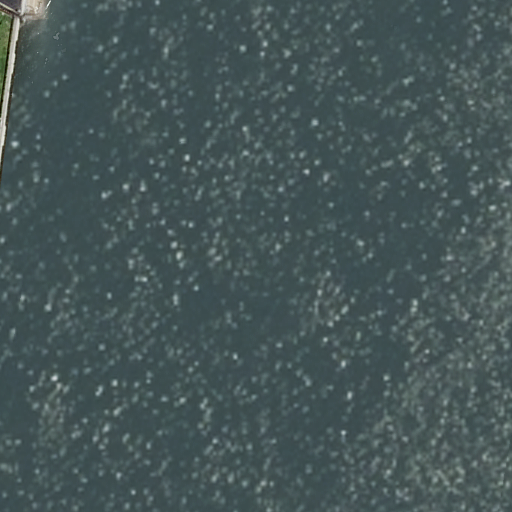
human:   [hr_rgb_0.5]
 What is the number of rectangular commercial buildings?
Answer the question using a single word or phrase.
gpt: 0

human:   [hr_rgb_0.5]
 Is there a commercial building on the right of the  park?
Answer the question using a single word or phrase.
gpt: no

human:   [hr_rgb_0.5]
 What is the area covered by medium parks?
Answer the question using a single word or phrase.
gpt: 0m2

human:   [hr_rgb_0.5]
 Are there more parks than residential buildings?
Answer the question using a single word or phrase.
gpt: no

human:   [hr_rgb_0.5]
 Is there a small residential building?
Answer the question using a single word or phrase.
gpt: yes

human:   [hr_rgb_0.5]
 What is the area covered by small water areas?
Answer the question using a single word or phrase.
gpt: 0m2

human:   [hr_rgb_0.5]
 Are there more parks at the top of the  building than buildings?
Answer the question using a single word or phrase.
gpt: no

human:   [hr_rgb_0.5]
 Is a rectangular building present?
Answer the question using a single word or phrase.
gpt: yes

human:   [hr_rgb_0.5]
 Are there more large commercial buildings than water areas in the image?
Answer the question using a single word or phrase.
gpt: no

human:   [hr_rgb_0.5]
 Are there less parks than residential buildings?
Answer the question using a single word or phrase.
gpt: no

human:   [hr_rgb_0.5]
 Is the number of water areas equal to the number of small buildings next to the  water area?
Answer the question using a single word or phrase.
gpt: yes

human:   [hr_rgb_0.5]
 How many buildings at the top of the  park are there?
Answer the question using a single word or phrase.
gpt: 1

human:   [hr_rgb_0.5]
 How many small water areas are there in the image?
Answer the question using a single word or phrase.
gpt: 0

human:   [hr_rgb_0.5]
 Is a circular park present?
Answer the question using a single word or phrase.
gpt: no

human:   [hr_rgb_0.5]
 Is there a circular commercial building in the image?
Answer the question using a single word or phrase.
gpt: no

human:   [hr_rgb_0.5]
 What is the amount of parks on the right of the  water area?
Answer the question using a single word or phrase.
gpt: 0

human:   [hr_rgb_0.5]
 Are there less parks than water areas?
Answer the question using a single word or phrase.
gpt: no

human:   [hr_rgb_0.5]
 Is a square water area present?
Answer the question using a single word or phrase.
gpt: no

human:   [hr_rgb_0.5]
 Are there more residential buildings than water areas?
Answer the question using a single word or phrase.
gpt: no

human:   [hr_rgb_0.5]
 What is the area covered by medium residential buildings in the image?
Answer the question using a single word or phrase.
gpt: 0m2

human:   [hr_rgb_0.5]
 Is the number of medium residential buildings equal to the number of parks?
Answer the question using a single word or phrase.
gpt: no

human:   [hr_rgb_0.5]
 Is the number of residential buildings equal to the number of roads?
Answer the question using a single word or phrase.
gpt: no

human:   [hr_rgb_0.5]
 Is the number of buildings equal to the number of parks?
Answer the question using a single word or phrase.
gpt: yes

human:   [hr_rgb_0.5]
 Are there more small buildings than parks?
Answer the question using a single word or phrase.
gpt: no

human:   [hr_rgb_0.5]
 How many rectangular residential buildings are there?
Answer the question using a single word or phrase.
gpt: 1

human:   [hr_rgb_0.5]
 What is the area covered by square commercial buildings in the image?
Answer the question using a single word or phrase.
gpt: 0m2

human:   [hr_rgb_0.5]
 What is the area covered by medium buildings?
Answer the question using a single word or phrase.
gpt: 0m2

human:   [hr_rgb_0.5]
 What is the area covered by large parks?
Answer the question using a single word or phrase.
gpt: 8197m2

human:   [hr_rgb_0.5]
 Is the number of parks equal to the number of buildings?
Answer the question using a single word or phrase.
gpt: yes

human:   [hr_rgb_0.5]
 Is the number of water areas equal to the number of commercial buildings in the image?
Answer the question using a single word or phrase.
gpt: no

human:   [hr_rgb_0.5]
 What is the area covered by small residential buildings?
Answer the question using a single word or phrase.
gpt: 7m2

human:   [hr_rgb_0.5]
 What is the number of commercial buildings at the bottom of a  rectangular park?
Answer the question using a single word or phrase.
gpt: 0

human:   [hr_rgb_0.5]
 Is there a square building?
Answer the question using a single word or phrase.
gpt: no

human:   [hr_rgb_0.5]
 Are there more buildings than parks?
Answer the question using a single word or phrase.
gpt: no

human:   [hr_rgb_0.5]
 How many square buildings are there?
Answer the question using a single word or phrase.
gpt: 0

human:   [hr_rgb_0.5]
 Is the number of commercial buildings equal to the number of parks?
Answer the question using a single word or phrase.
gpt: no